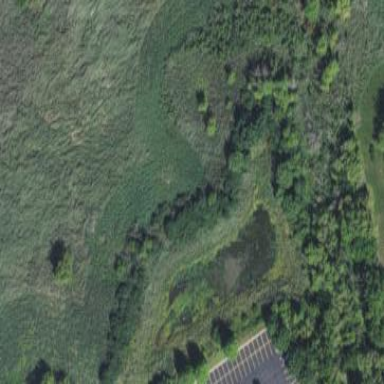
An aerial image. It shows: Pond surrounded by natural water.